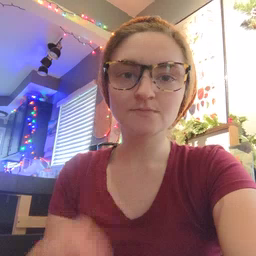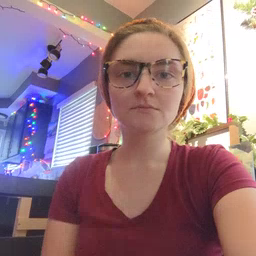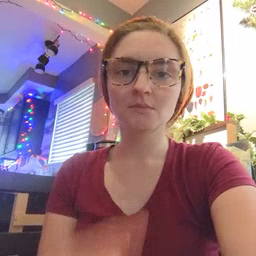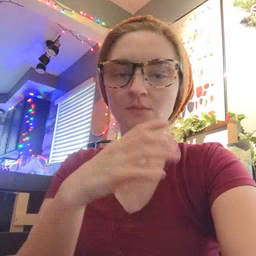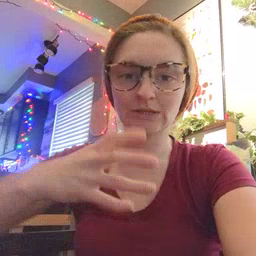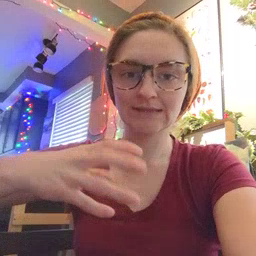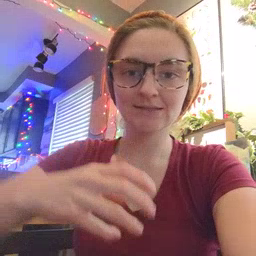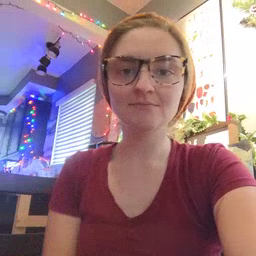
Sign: dryer